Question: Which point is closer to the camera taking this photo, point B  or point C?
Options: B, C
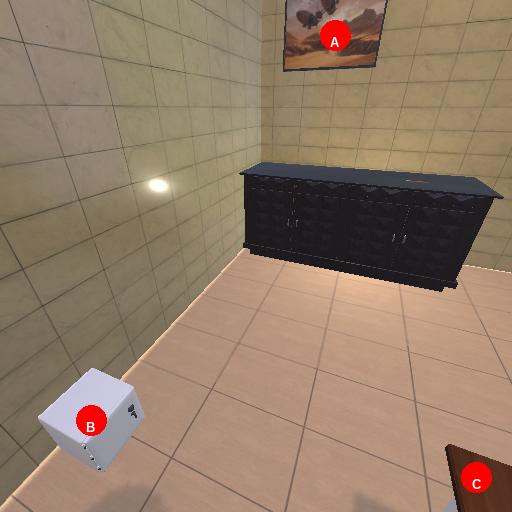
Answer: B